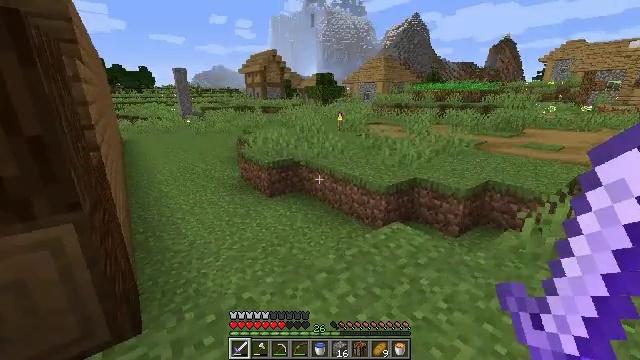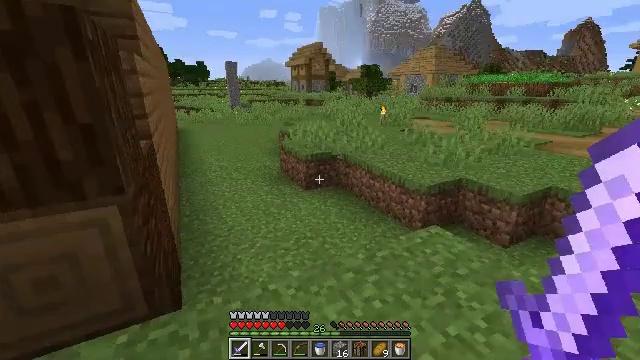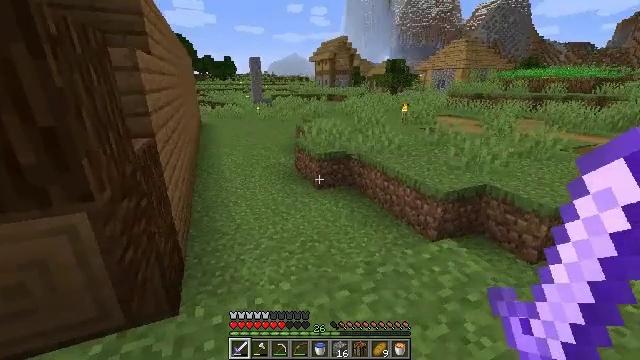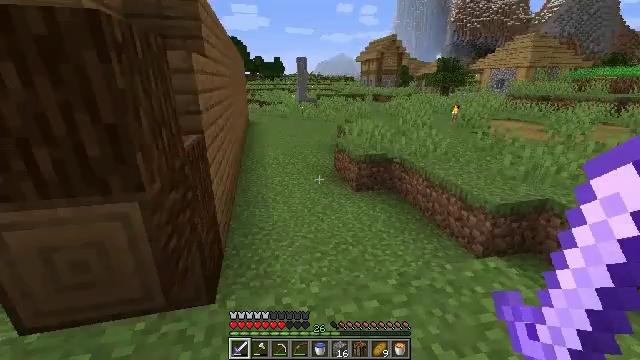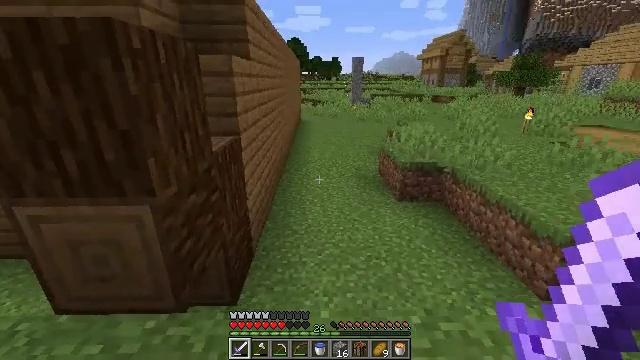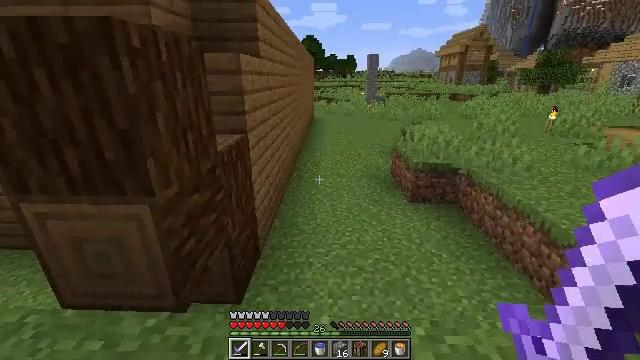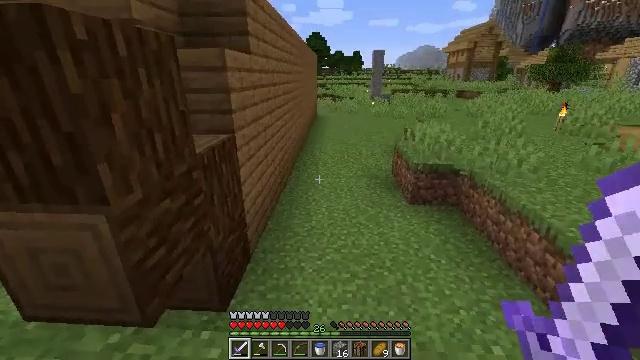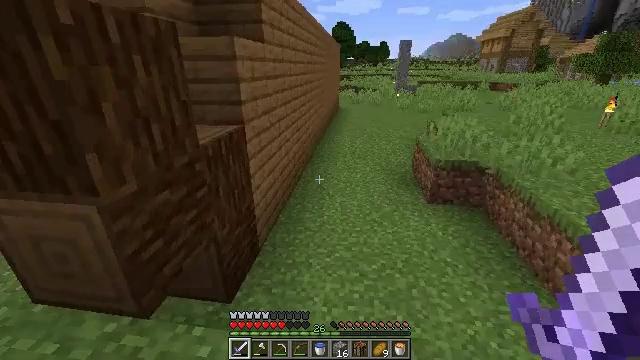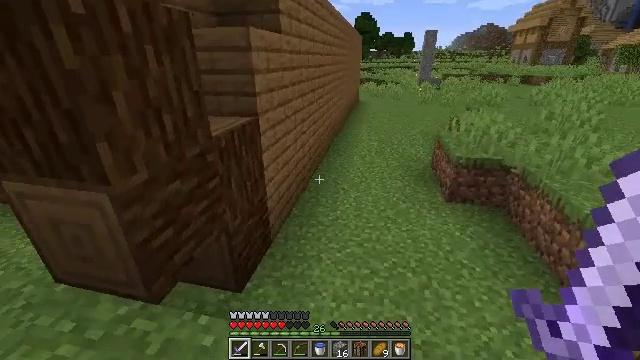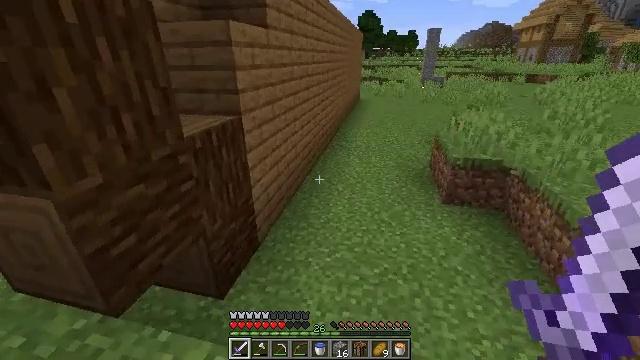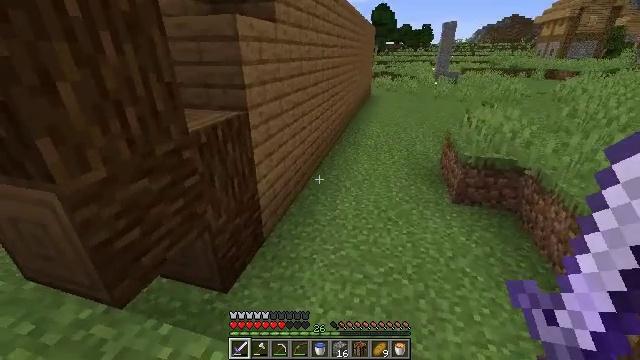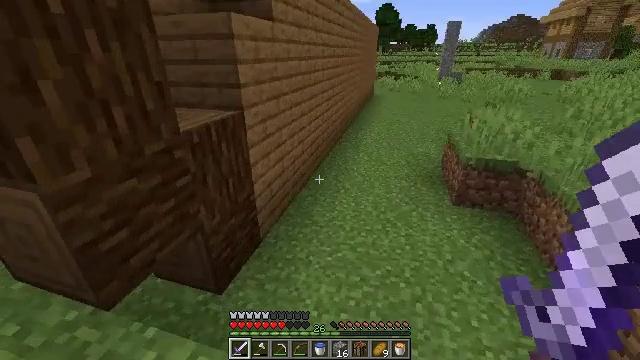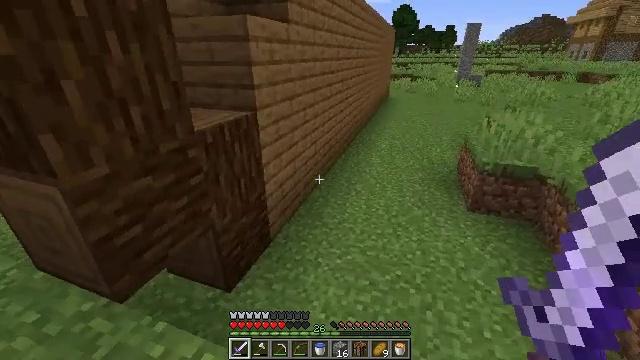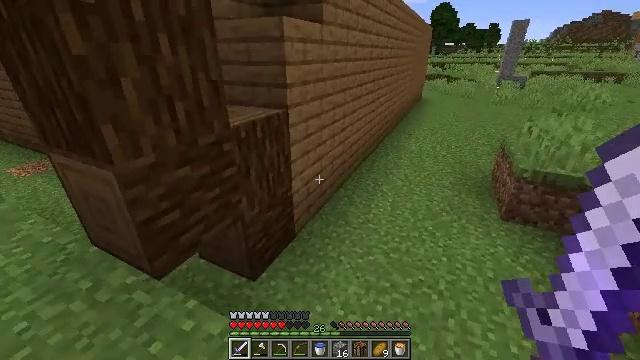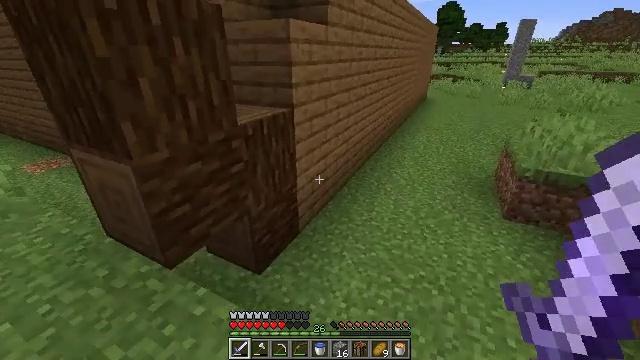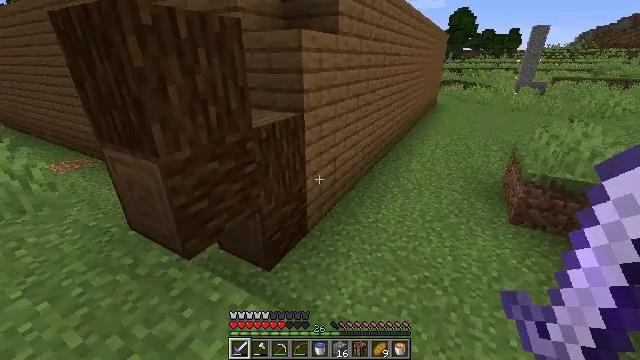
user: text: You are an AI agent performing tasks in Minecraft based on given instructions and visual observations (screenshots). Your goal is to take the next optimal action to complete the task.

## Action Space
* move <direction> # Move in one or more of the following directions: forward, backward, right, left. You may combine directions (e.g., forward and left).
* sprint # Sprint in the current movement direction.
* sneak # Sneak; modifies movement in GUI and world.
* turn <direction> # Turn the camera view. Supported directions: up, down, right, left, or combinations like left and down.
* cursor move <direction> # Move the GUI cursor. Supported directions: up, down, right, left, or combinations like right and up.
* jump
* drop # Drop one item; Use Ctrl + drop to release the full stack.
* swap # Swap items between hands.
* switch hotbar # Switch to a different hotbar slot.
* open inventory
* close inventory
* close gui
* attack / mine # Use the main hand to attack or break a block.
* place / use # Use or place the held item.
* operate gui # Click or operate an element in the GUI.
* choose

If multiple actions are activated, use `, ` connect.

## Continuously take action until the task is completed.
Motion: motion action
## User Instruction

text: Use a crafting table to make a smithing table.
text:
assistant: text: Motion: move forward and move right, turn left and down
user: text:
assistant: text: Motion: move forward and move right, turn left
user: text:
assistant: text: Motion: move forward and move right, turn left
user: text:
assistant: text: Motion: move forward and move right, turn left
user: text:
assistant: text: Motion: move forward and move right, turn left
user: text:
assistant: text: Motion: move forward and move right, turn left
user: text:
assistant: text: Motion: move forward and move right, turn left and down
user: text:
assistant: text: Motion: move forward and move right, turn left and down
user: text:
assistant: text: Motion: no_op
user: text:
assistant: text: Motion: turn left
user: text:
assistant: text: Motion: no_op
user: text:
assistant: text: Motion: turn left
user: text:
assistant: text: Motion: move back, turn left
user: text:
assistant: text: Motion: move back, turn left
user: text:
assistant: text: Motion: move back, turn left and up
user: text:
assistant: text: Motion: no_op
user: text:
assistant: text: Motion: turn up
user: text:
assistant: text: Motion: no_op
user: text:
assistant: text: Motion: turn up
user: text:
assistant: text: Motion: move forward, sprint, turn up
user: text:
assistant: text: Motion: move forward, sprint, turn left
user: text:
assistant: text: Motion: move forward, sprint, turn left
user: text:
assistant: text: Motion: move forward, sprint
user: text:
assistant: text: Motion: move forward, sprint, turn left
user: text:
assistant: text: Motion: move forward, sprint
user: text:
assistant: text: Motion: move forward, sprint, jump
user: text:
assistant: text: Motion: move forward, sprint, jump
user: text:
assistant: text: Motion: move forward, sprint, jump
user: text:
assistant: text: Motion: move forward, sprint, jump
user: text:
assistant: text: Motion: move forward, sprint, jump